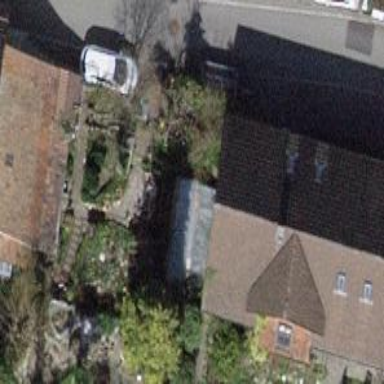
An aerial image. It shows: Detached building with gabled roof.